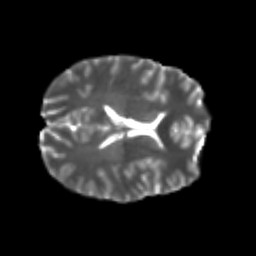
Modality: T2w
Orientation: axial
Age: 20
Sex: male
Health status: healthy
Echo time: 0.074 s